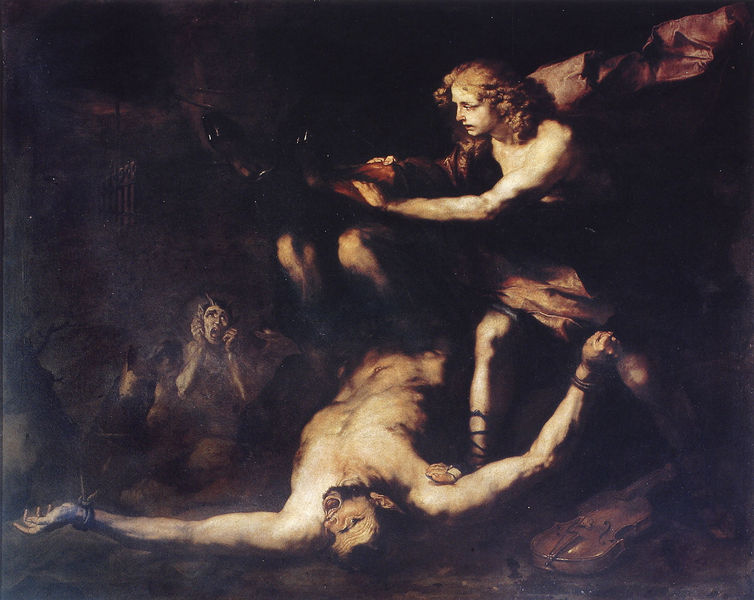
Titel: Apoll und Marsyas
Künstler: Luca Giordano
Institution: Neapel, Museo Nazionale di Capodimonte
Schlagwörter: dunkel, fuß, kampf, körper, mann, nackt, frau, männer, nacht, schwarz, säulen, bart, leiche, mensch, tod, tot, engel, düster, angst, finster, liegend, seil, gefangen, geige, sandale, kreuzigung, hölle, qual, schmerz, teufel, bleich, schrei, drama, tritt, rettung, unterwelt, fessel, folter, hoffnungslos, verdamnis, damön